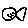
Label: fish